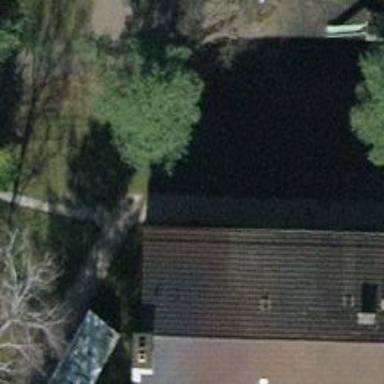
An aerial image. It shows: Urban tree adds touch of nature to the surroundings.